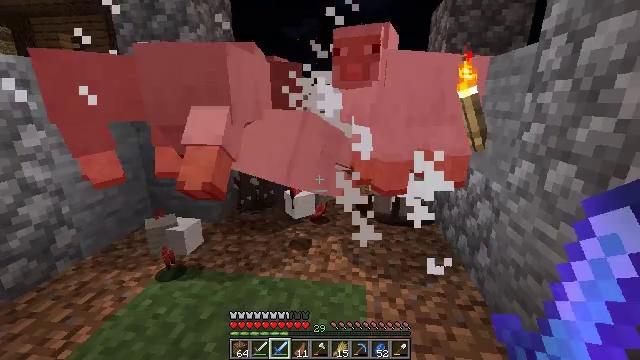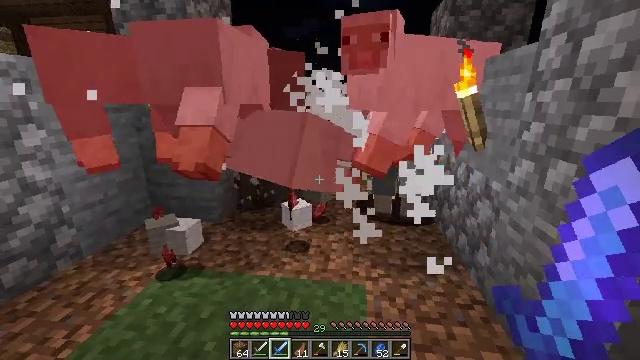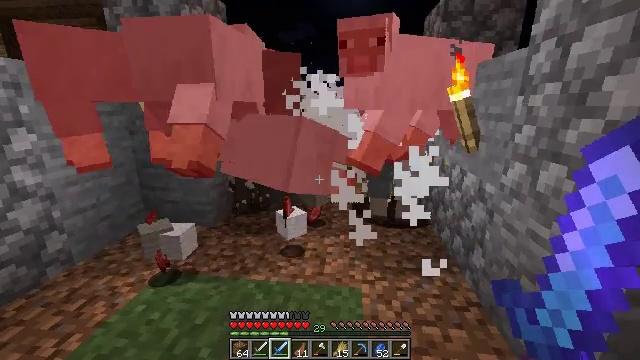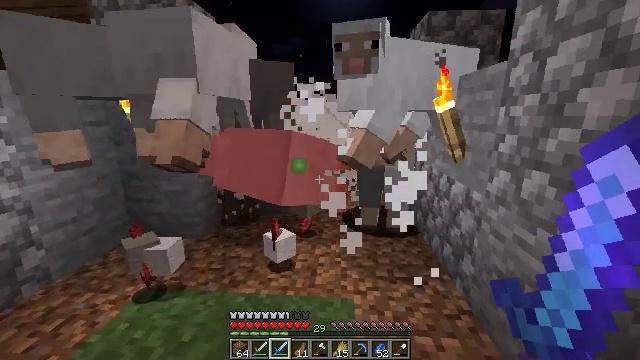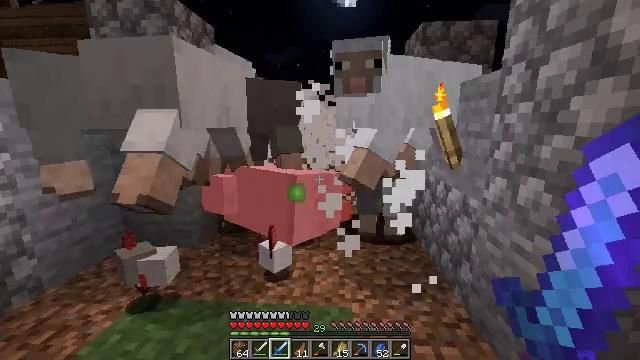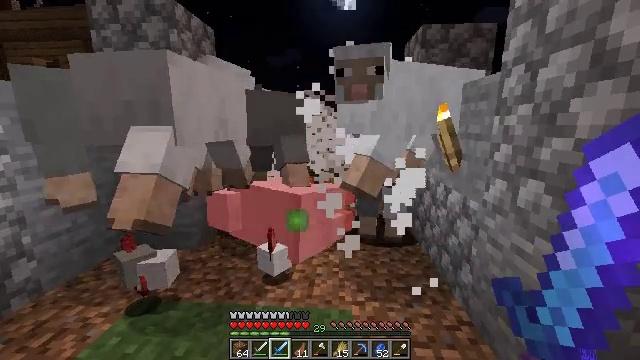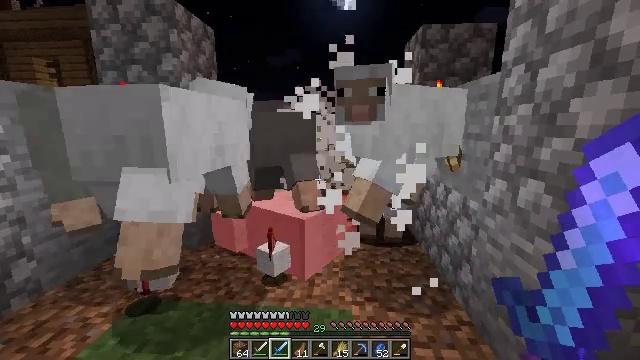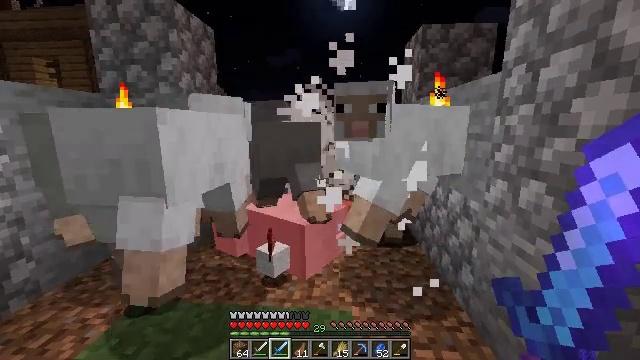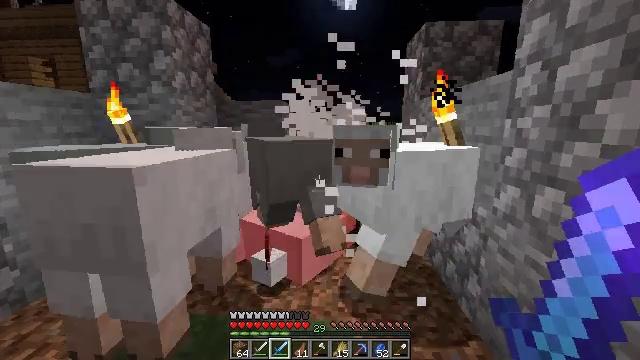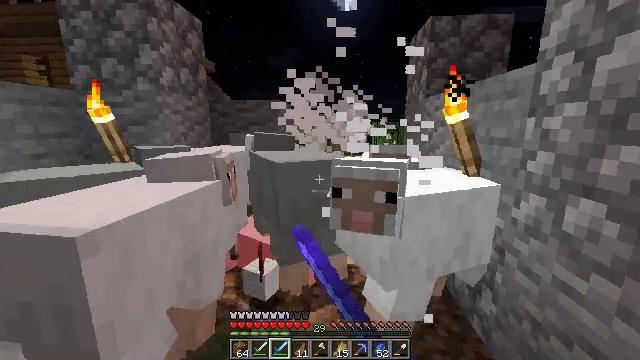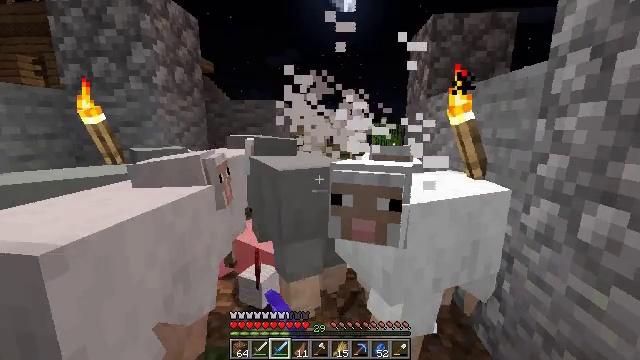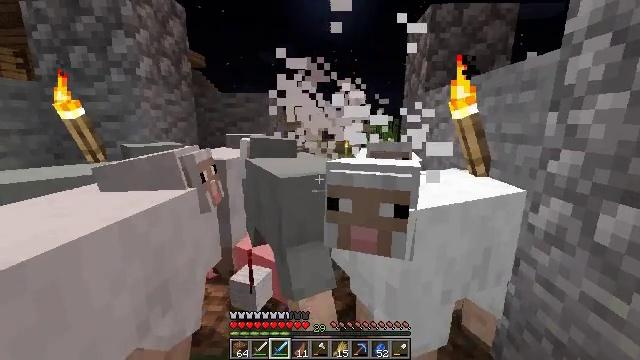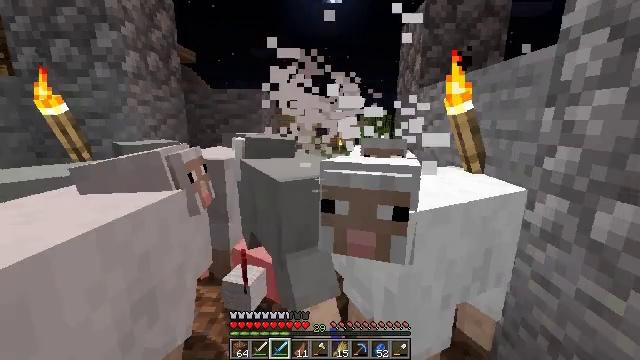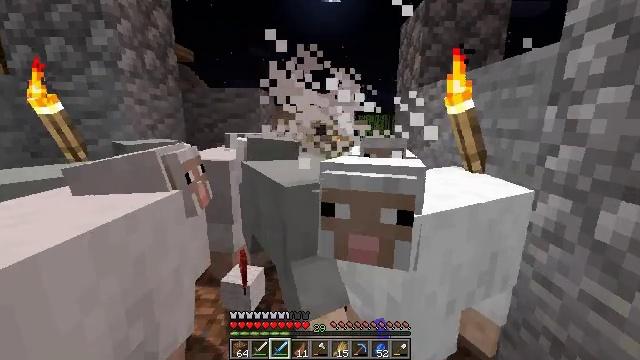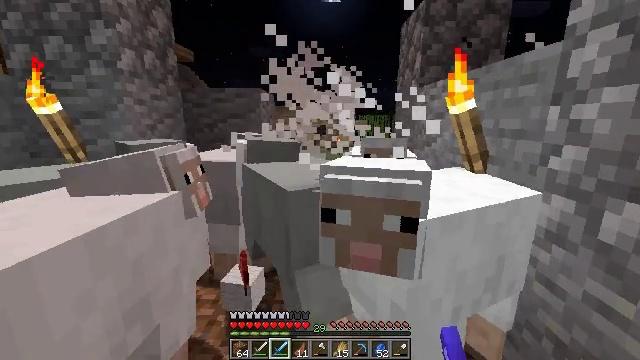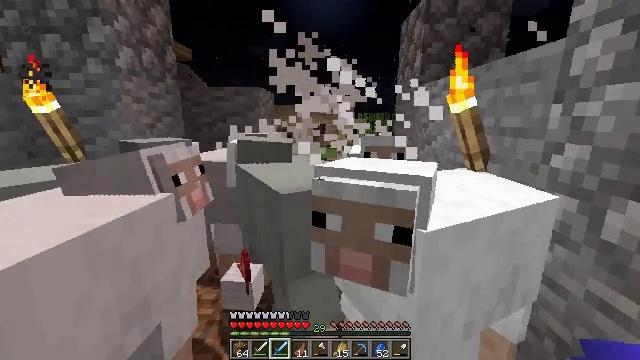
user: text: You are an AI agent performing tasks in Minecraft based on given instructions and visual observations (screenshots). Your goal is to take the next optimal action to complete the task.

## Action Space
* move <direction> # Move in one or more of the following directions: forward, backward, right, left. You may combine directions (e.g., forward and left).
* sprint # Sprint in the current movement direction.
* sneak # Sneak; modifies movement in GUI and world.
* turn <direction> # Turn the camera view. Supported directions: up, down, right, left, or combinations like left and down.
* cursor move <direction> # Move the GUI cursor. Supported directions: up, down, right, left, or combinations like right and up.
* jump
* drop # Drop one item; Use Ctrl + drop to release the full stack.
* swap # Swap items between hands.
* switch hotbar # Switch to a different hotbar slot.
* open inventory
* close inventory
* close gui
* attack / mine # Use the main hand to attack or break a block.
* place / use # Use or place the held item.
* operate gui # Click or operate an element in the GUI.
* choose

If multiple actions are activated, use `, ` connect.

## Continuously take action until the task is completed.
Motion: motion action
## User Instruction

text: Combat the sheep.
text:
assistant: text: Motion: no_op
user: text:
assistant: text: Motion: turn right
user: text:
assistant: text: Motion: turn right and up
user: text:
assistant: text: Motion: turn up
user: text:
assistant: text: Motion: no_op
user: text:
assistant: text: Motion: no_op
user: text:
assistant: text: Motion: move forward
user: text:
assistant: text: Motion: move forward, attack / mine
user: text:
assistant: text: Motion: move forward, attack / mine
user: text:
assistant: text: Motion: attack / mine
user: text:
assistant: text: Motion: turn right
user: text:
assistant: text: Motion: turn right
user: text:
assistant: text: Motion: no_op
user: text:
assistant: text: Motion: no_op
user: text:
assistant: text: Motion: no_op
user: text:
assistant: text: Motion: no_op
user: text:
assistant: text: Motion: no_op
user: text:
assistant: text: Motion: no_op
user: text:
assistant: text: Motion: no_op
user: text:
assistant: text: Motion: turn left and down
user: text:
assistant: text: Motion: turn left
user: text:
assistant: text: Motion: attack / mine
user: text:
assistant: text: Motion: attack / mine
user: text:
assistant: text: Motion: move left, attack / mine
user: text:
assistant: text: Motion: move left
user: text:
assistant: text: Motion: move left
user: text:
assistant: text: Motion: no_op
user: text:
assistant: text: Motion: no_op
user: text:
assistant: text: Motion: turn right
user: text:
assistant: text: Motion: turn right